Brain MRI, modality: hrT2
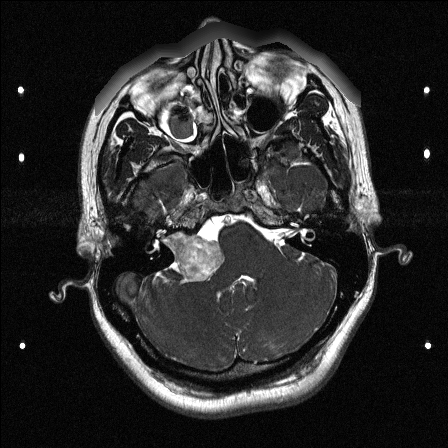